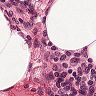
Metastatic tissue present: no